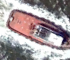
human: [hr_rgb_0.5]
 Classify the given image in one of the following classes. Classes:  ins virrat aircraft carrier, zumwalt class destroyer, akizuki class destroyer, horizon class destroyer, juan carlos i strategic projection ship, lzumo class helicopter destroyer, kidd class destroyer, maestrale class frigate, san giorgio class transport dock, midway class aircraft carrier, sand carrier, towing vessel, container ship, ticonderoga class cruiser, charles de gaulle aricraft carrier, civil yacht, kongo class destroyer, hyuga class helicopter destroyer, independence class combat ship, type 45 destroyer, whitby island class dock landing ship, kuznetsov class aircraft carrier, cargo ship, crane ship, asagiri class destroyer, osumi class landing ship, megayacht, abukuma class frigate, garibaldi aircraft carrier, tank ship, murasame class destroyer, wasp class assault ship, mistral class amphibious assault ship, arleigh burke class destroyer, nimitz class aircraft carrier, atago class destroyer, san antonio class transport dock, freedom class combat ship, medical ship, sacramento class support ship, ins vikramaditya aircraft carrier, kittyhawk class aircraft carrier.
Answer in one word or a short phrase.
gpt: Towing vessel